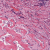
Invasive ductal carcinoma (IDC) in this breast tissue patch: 1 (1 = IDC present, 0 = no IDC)